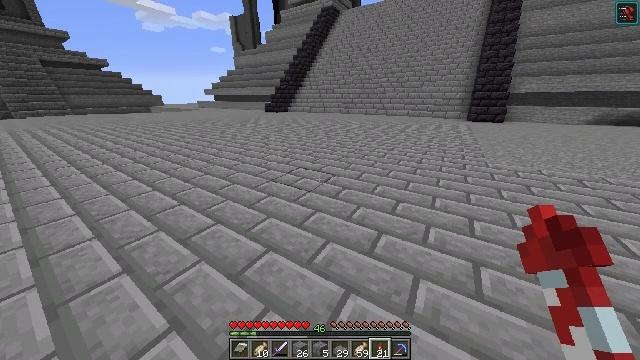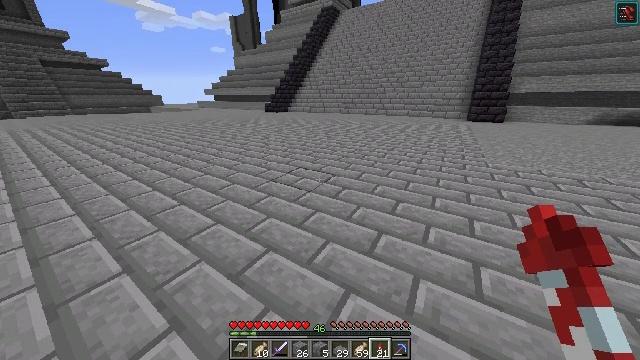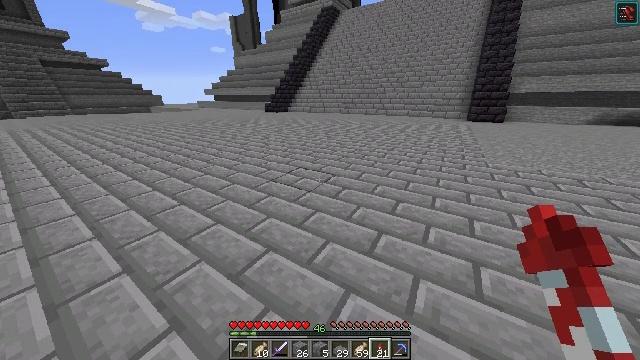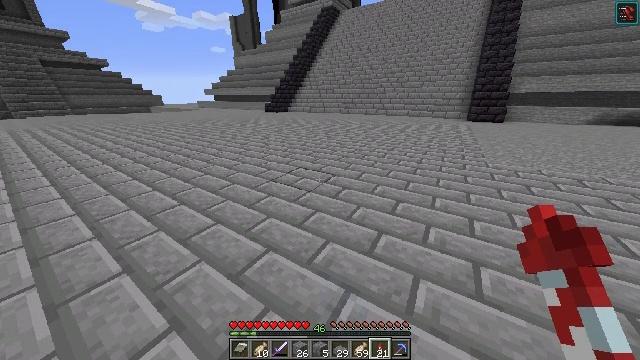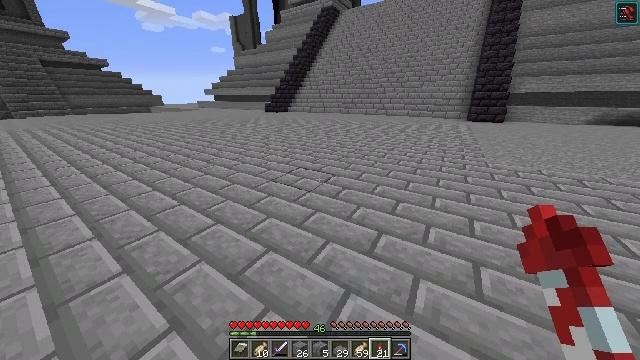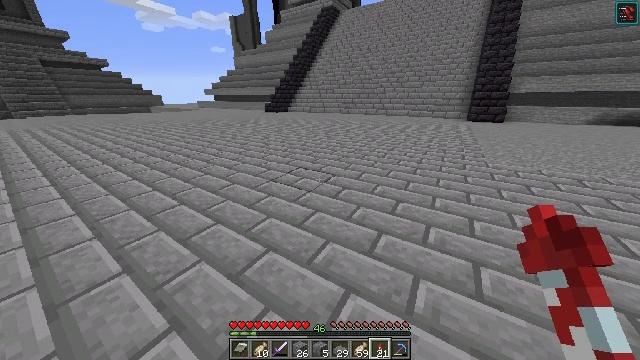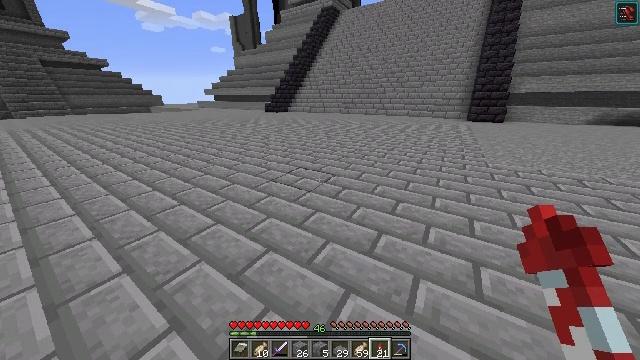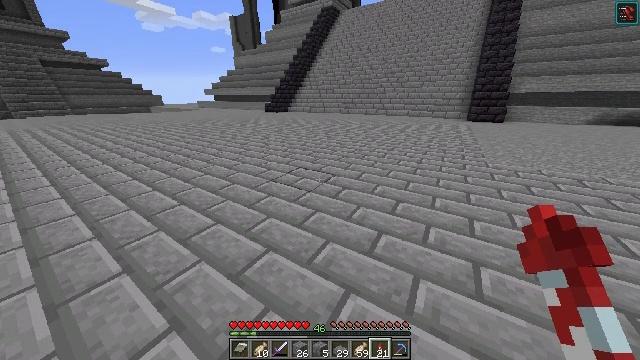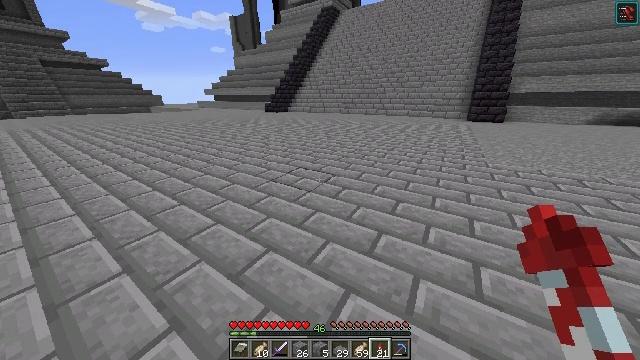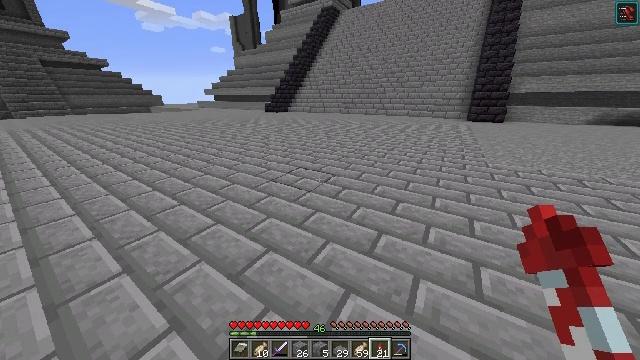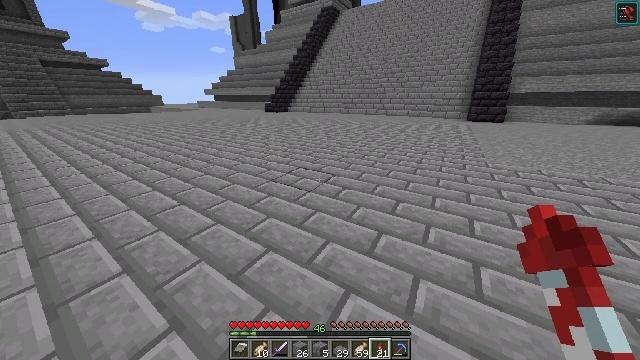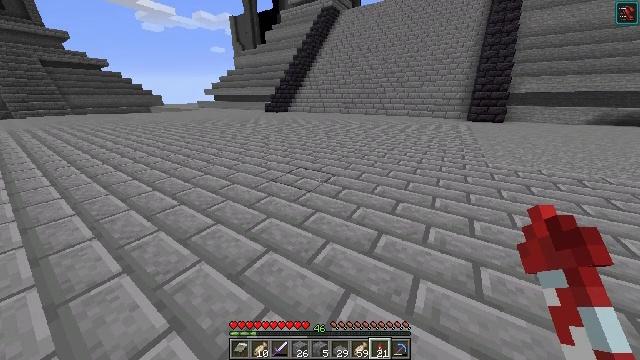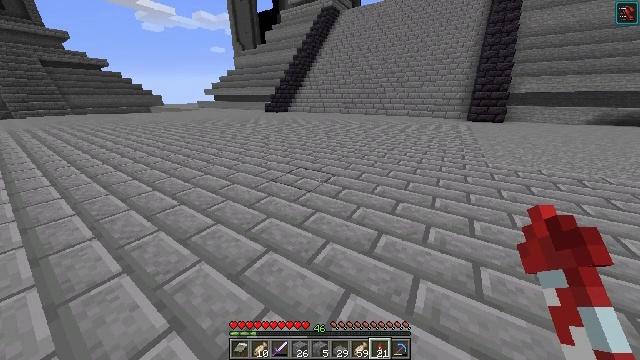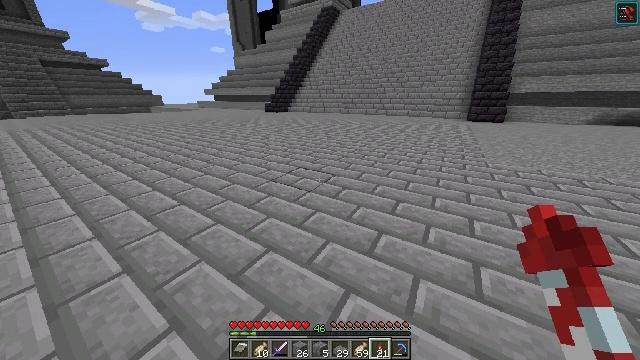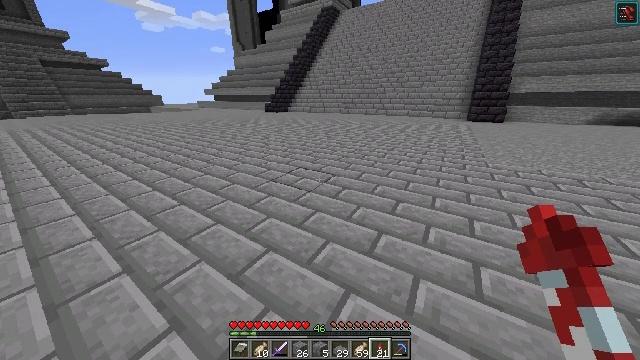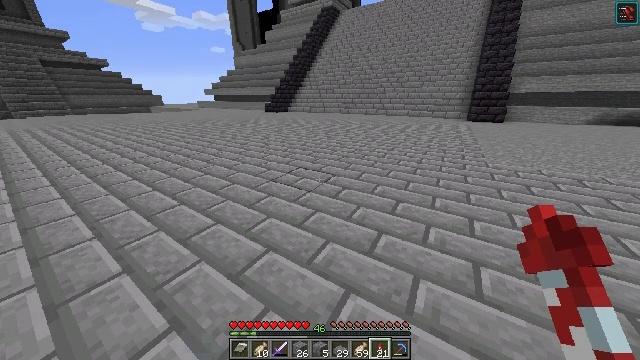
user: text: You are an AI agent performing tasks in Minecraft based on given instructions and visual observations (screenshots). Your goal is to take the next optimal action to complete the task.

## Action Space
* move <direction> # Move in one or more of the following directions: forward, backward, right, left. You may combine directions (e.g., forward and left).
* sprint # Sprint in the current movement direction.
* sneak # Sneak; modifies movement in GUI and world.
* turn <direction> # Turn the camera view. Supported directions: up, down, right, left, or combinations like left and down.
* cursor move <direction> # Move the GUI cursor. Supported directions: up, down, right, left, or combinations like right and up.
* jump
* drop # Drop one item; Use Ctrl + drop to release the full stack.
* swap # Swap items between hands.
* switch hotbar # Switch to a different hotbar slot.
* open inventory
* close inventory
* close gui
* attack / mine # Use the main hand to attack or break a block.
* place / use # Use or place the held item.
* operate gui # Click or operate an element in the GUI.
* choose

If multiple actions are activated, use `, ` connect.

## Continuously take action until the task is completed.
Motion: motion action
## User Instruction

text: Craft lime stained glass.
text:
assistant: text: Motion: no_op
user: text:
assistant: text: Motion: no_op
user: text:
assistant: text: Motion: no_op
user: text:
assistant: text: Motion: no_op
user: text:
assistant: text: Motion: no_op
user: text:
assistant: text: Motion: no_op
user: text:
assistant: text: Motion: no_op
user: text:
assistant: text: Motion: no_op
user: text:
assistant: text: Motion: no_op
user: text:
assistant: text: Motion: no_op
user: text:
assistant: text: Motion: no_op
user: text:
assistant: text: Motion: no_op
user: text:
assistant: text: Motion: no_op
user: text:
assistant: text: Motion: no_op
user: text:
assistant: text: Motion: no_op
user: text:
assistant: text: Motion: no_op
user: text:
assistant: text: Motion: no_op
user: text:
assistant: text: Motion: no_op
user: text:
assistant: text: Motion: no_op
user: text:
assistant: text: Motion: no_op
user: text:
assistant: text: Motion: no_op
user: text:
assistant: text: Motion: no_op
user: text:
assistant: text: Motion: no_op
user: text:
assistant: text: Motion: no_op
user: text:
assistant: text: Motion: no_op
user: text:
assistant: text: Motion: no_op
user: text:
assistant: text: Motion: no_op
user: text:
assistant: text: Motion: no_op
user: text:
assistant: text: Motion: no_op
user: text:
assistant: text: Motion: no_op